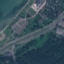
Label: Highway